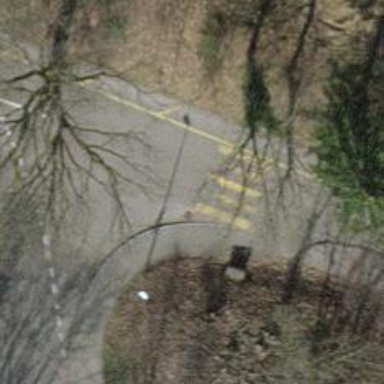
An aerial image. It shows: Uncontrolled road crossing.